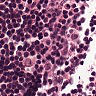
Metastatic tissue present: no